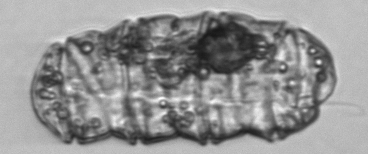
Label: Polykrikos